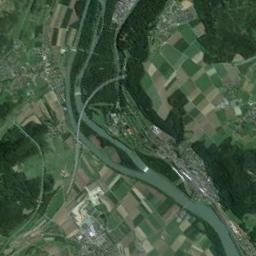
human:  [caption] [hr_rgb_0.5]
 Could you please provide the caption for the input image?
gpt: The river goes through farmland and trees .

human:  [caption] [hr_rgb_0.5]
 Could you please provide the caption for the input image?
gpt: There are many trees around the river .

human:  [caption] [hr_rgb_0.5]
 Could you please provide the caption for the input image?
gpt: A curved turquoise river with a circular arc, With oasis on the river, Bustling cities and green and tan mixed fields on both sides of the bank .

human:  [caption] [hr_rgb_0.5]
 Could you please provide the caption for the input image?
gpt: The deep blue river with a long channel bar is flanked by some fields and residential areas .

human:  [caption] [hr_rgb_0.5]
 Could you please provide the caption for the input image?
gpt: There are many farmlands and some green forests near the river .